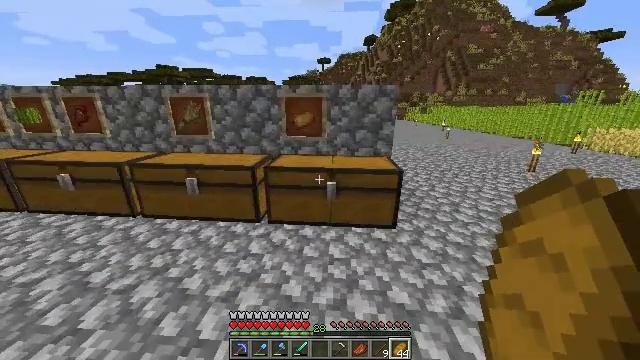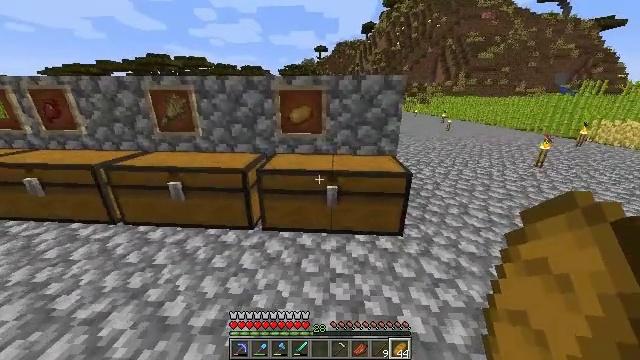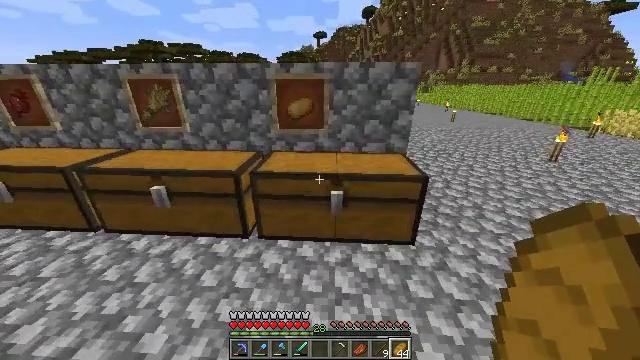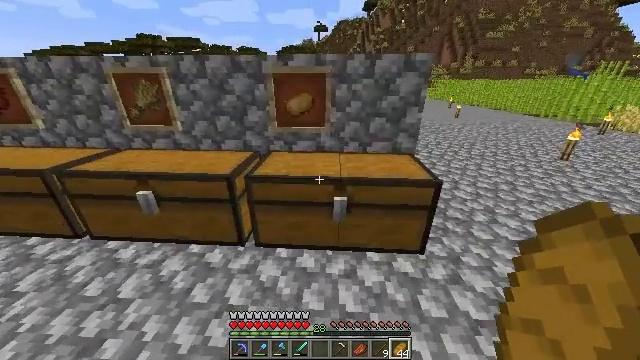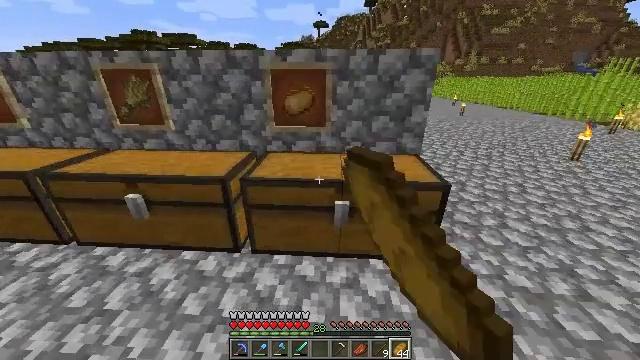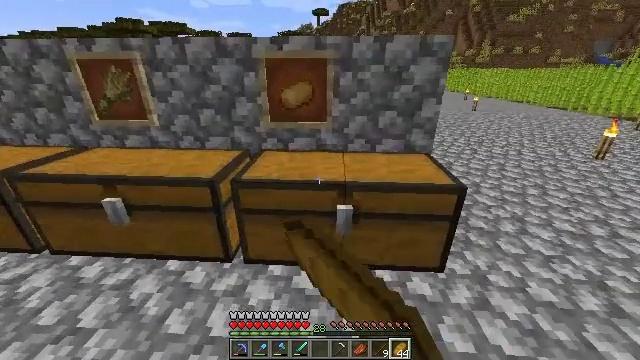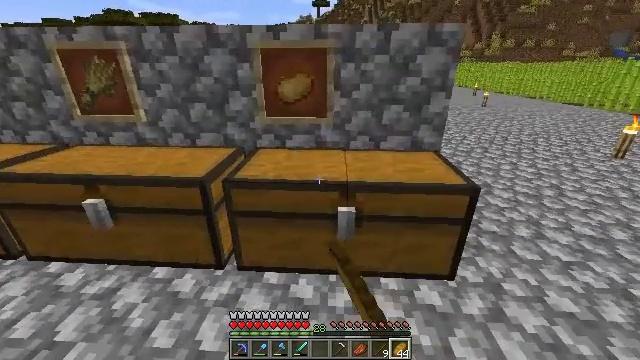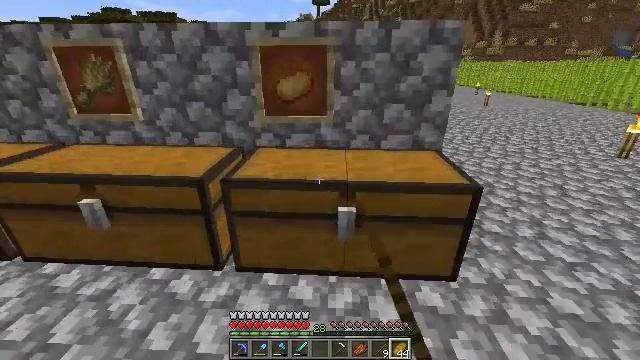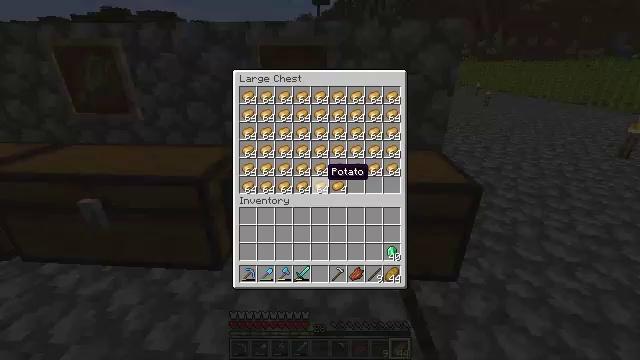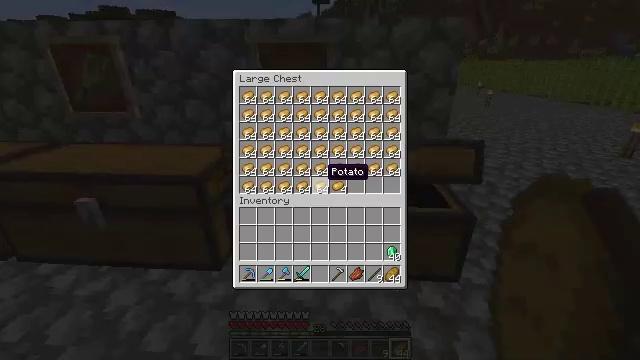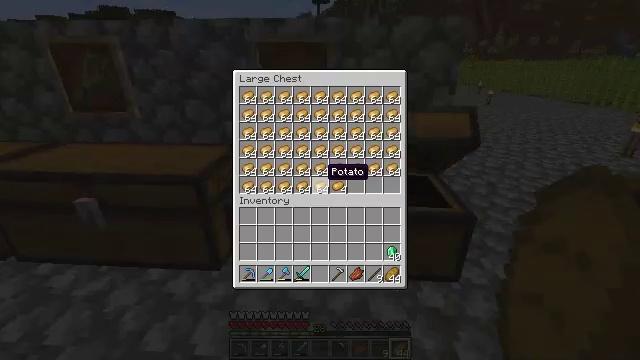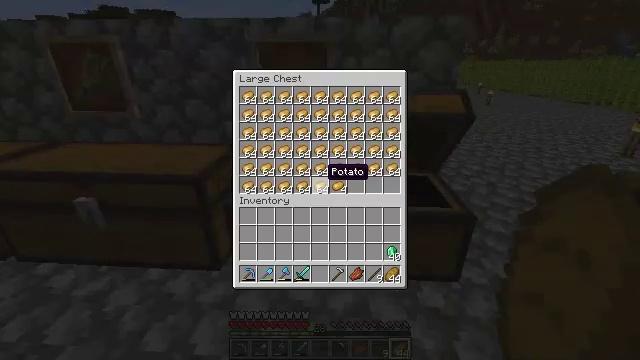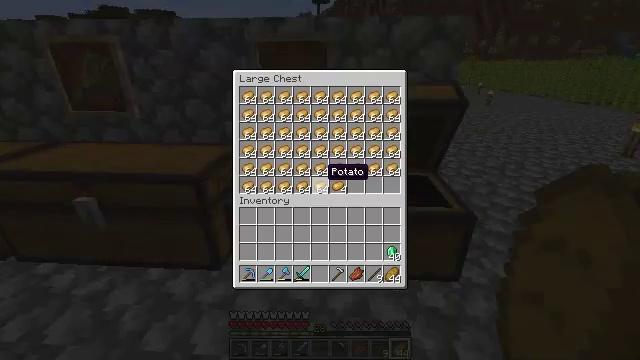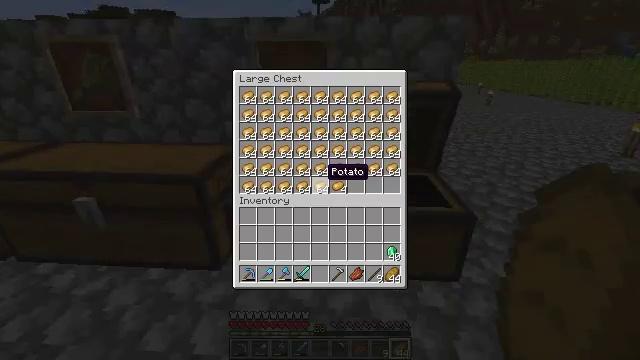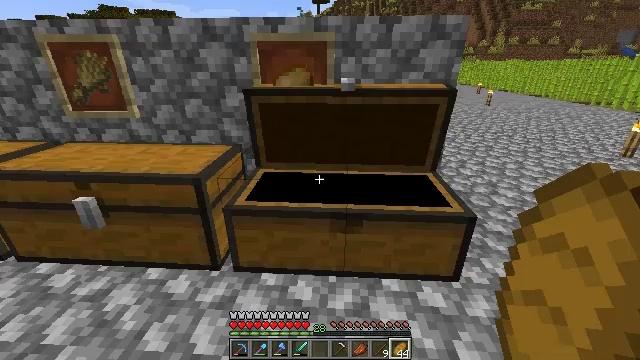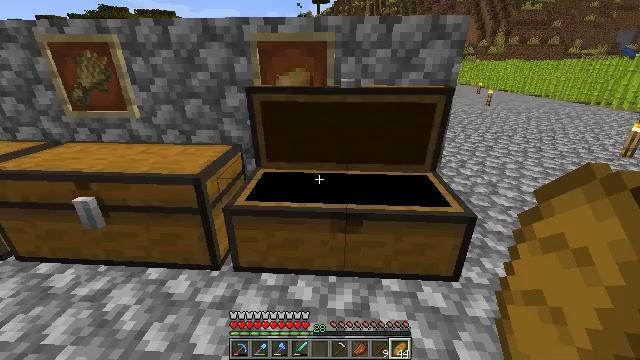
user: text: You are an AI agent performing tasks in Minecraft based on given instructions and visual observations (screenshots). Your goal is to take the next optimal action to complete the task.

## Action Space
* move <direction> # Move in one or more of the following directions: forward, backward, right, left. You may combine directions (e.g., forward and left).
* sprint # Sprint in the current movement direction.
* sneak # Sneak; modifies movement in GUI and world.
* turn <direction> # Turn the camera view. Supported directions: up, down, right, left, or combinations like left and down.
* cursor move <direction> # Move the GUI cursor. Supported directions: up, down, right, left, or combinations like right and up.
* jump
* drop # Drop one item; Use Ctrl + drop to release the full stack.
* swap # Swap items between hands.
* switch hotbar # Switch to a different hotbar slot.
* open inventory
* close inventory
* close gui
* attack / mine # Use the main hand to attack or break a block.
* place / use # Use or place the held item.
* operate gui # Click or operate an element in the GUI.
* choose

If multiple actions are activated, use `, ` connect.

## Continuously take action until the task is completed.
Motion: motion action
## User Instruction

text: Gather beetroots by breaking the plants.
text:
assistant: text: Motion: move forward, turn down
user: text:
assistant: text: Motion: move forward, turn down
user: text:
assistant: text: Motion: turn down, use / place
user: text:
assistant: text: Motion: use / place
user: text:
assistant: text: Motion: use / place
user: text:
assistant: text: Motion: no_op
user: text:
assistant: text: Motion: no_op
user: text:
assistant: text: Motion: open gui
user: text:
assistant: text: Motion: no_op
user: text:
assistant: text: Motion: no_op
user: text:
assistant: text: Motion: no_op
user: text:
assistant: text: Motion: no_op
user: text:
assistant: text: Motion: no_op
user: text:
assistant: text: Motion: no_op
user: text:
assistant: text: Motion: close gui
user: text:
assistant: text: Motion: no_op
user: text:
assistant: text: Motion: no_op
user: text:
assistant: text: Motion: turn left
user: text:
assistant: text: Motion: turn left
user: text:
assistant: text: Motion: move forward, turn left and up
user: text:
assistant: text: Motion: move forward, turn left and up
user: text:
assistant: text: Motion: move forward, turn left, use / place
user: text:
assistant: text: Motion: move forward, use / place
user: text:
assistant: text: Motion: use / place
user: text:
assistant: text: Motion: use / place
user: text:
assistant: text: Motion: no_op
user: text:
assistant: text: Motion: open gui
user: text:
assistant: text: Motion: no_op
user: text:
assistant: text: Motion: no_op
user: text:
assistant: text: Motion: no_op